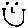
Label: smiley face